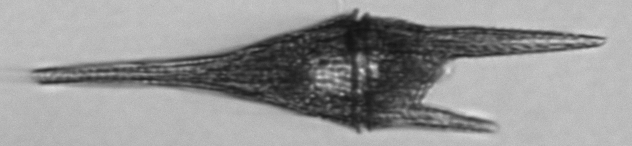
Label: Tripos_furca